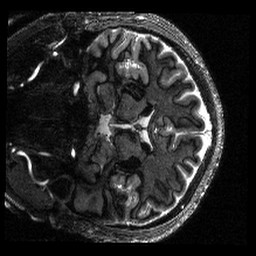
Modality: T1w
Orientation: coronal
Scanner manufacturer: siemens
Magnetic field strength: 6.98 T
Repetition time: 5 s
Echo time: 0.00251 s